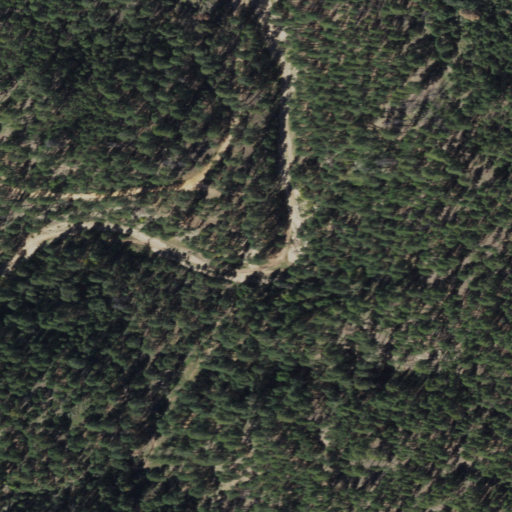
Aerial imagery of valley in Arizona named Hicks and Duncan Canyon containing evergreen forest, grassland, and shrub